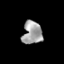
Tissue: skin
Cell type: Epithelial cells
Senescence score: 0.2474
Nuclear area (px): 444
Mean DAPI intensity: 161.101